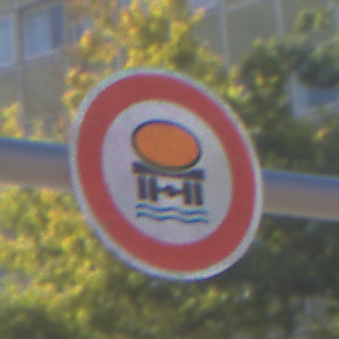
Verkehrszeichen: VerbotFahrzeugeWassergefaehrdenderLadung
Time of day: MorningAfternoon
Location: Outdoor (Urban)
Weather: Clear
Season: NotSpecified
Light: Natural